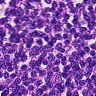
Metastatic tissue present: no